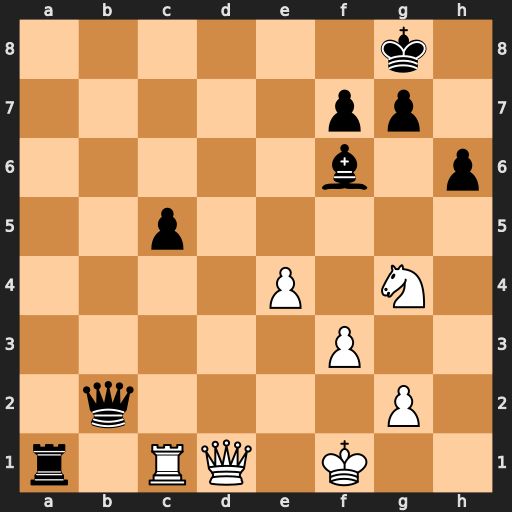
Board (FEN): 6k1/5pp1/5b1p/2p5/4P1N1/5P2/1q4P1/r1RQ1K2
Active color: w
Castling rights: -
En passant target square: -
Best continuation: Nxf6+ Qxf6 Rxa1